Field crop: maize
Growth stage: 2
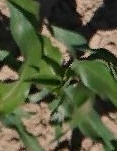
Species: maize